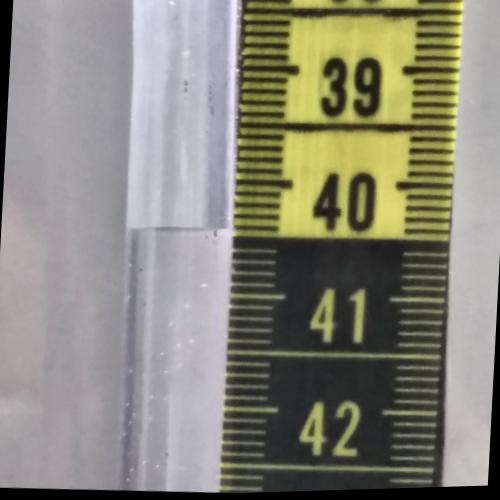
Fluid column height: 40.4 cm